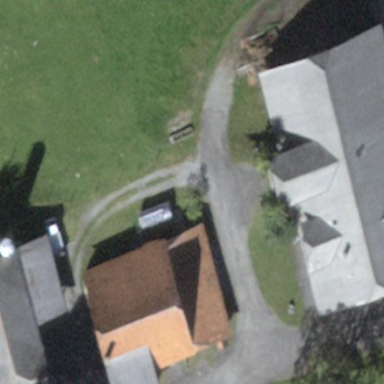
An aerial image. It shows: Farmyard area.